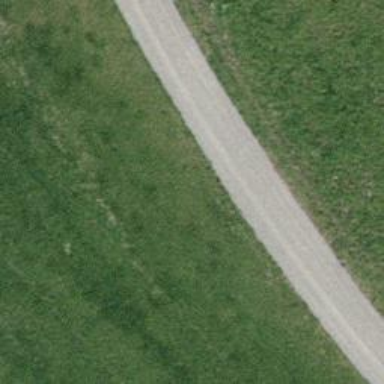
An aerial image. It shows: Track road with grade3 tracktype.